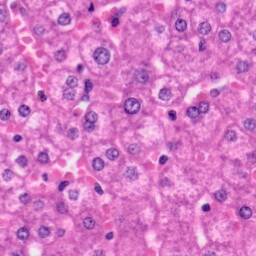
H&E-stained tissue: Liver